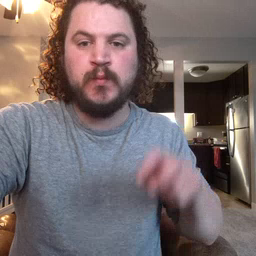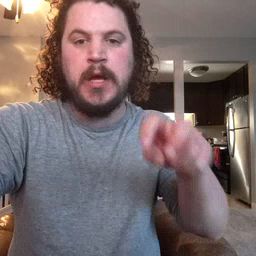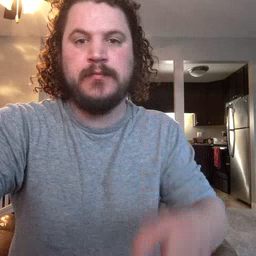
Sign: ride